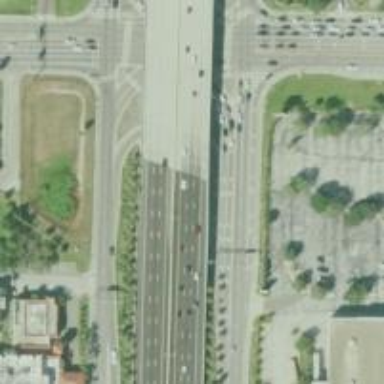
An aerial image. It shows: Primary link highway.